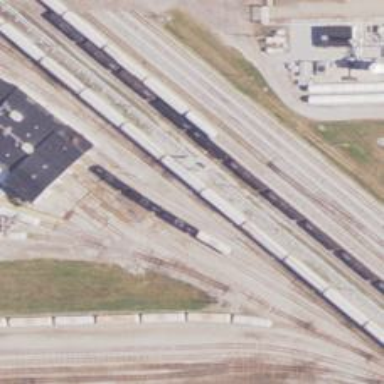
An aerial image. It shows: Railway spur service.